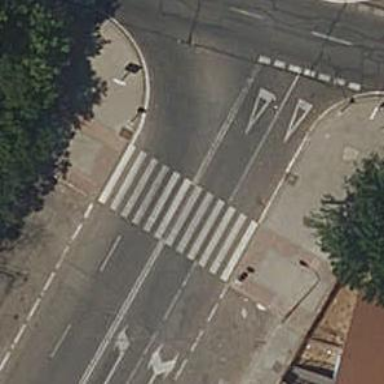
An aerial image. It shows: Uncontrolled road crossing.